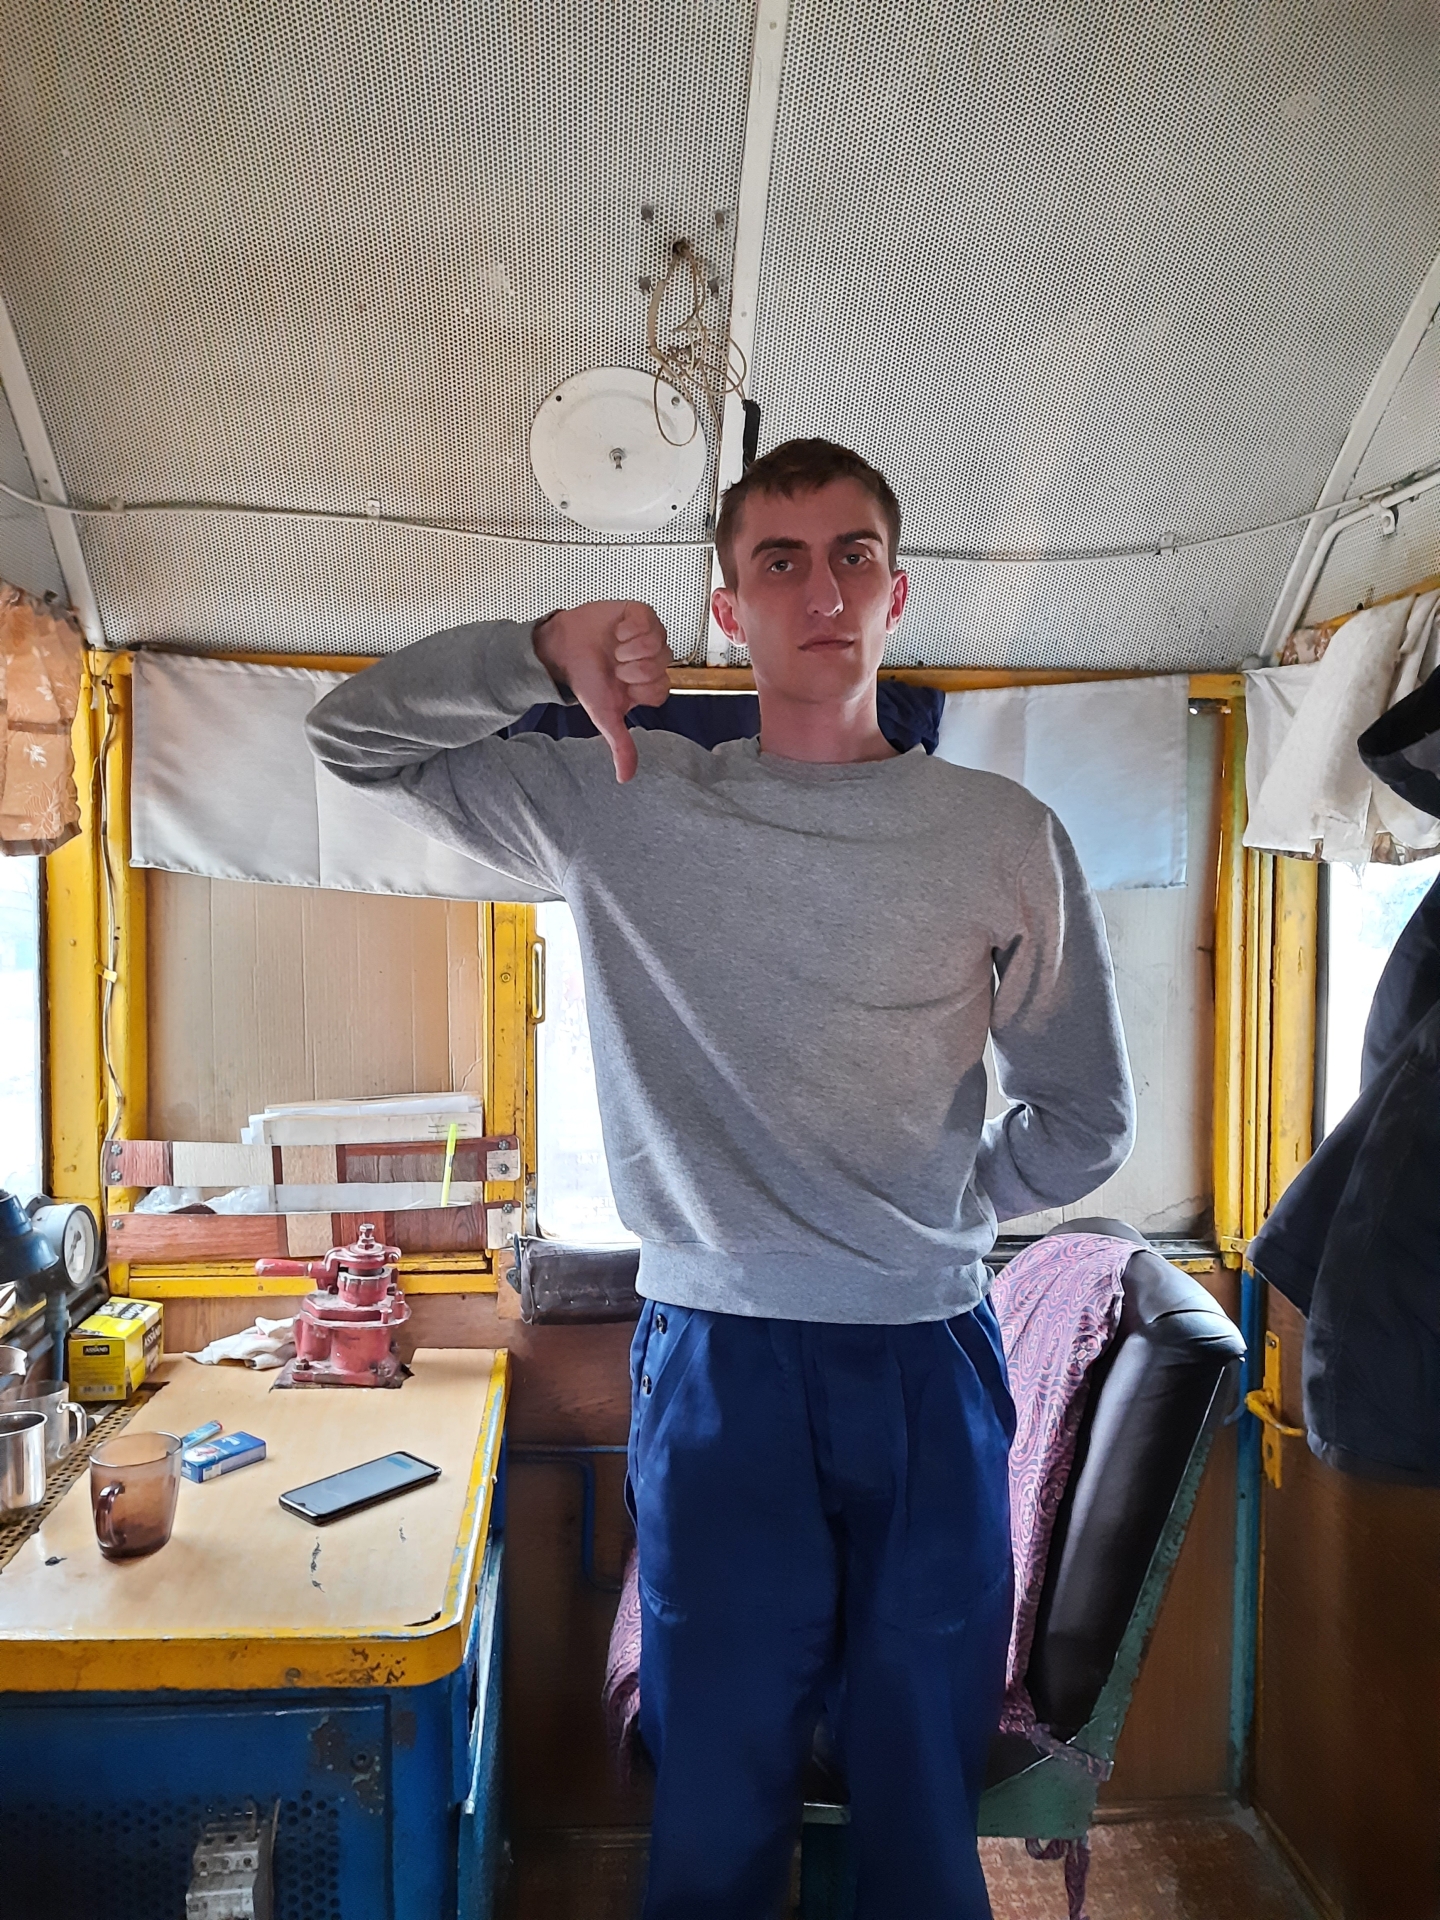
Label: clear